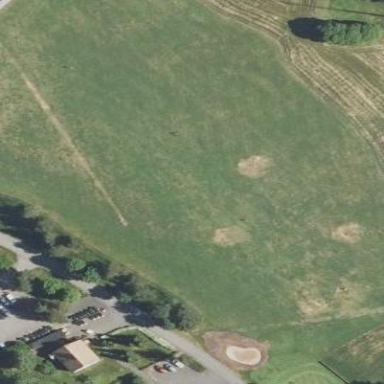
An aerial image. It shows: Grassy area designated for driving range golf.